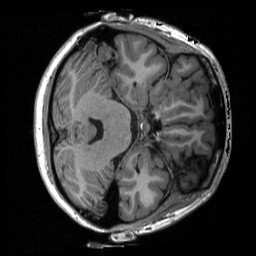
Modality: T1w
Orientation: axial
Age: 24
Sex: female
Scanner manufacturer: siemens
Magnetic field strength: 3 T
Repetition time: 2.3 s
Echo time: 0.00298 s